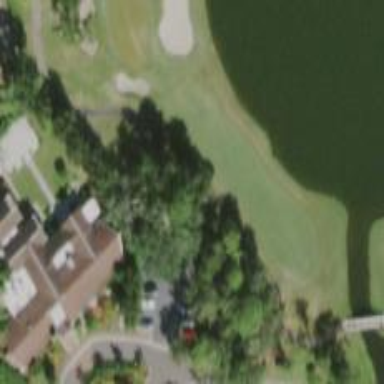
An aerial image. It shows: Grassy area designated as golf fairway.